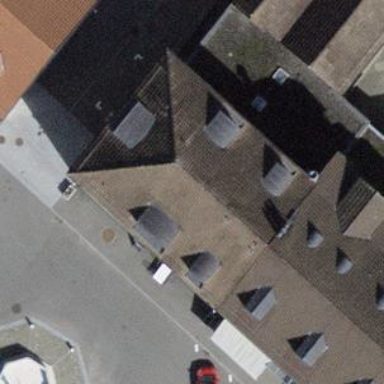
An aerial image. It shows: Restaurant.